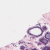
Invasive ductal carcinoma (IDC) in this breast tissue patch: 0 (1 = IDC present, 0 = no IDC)